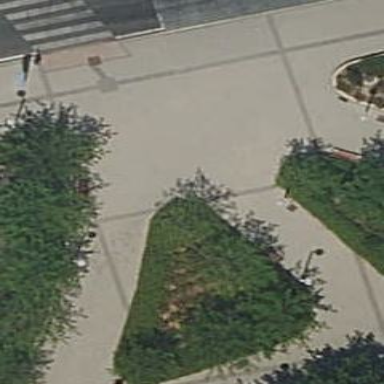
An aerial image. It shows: Garden with kerb border.